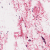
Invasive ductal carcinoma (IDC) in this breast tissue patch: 0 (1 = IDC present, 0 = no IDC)